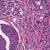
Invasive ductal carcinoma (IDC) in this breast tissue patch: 1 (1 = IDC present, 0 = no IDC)